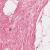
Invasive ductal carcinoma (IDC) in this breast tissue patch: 0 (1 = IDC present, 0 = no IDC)